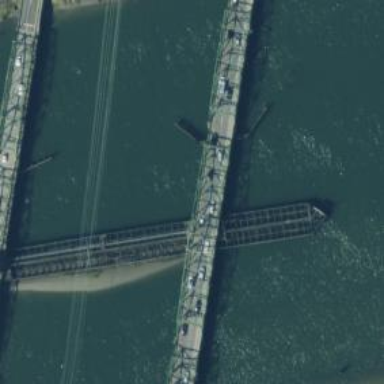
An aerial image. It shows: Breakwater structure.